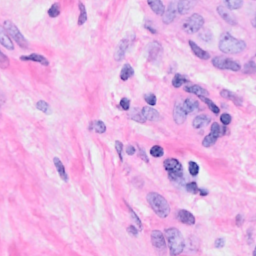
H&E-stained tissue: Breast